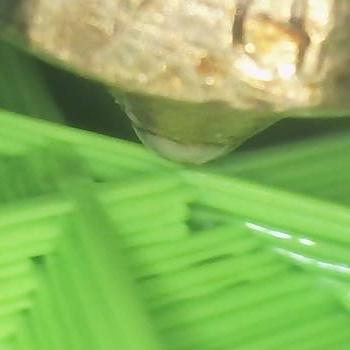
Flow rate: 62%